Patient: sex M, age 56
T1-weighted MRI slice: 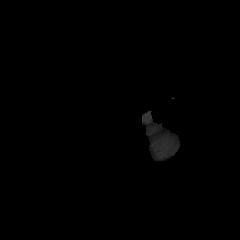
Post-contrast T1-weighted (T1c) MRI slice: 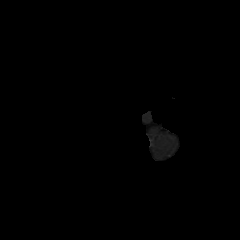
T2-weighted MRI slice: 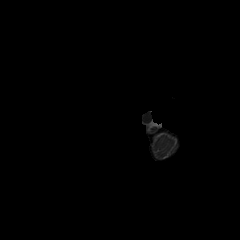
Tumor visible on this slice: no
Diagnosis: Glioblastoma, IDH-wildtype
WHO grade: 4